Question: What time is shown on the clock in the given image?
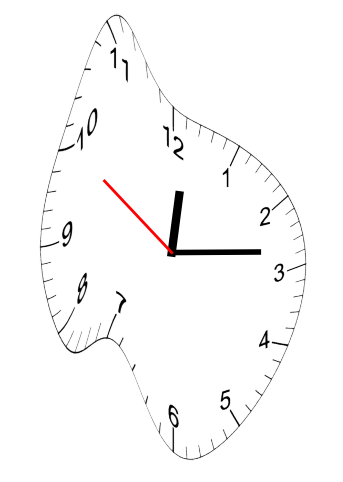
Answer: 12:13:50